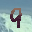
Label: 9